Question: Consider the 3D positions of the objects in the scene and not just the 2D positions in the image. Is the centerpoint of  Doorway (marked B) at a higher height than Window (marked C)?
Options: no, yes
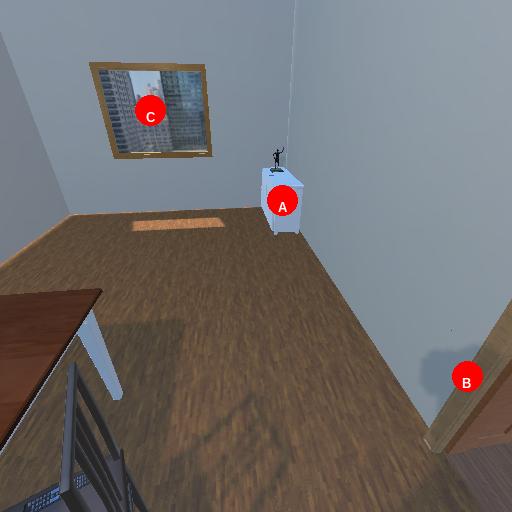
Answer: no